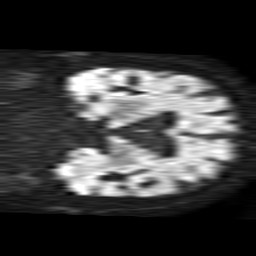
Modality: TRACE
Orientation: coronal
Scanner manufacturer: philips
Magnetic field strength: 1.5 T
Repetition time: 4.6 s
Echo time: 0.08517 s